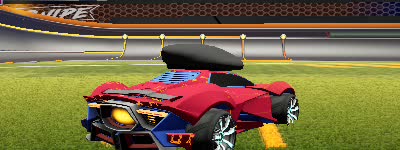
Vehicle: werewolf